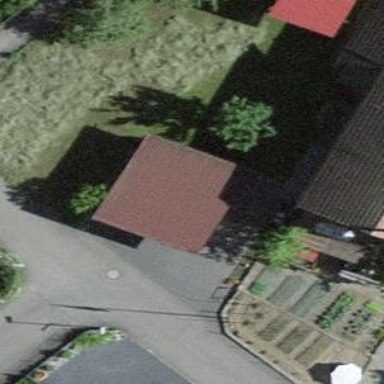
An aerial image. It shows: Garage building.